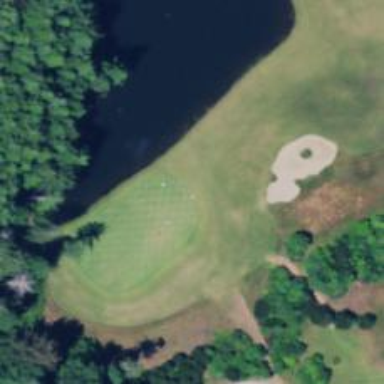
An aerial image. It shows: View of golf hole.